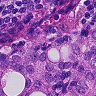
Metastatic tissue present: yes